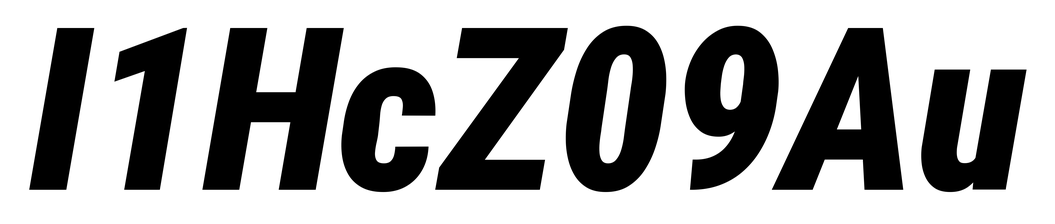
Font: Roboto-Italic_Condensed_Black_Italic